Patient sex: M
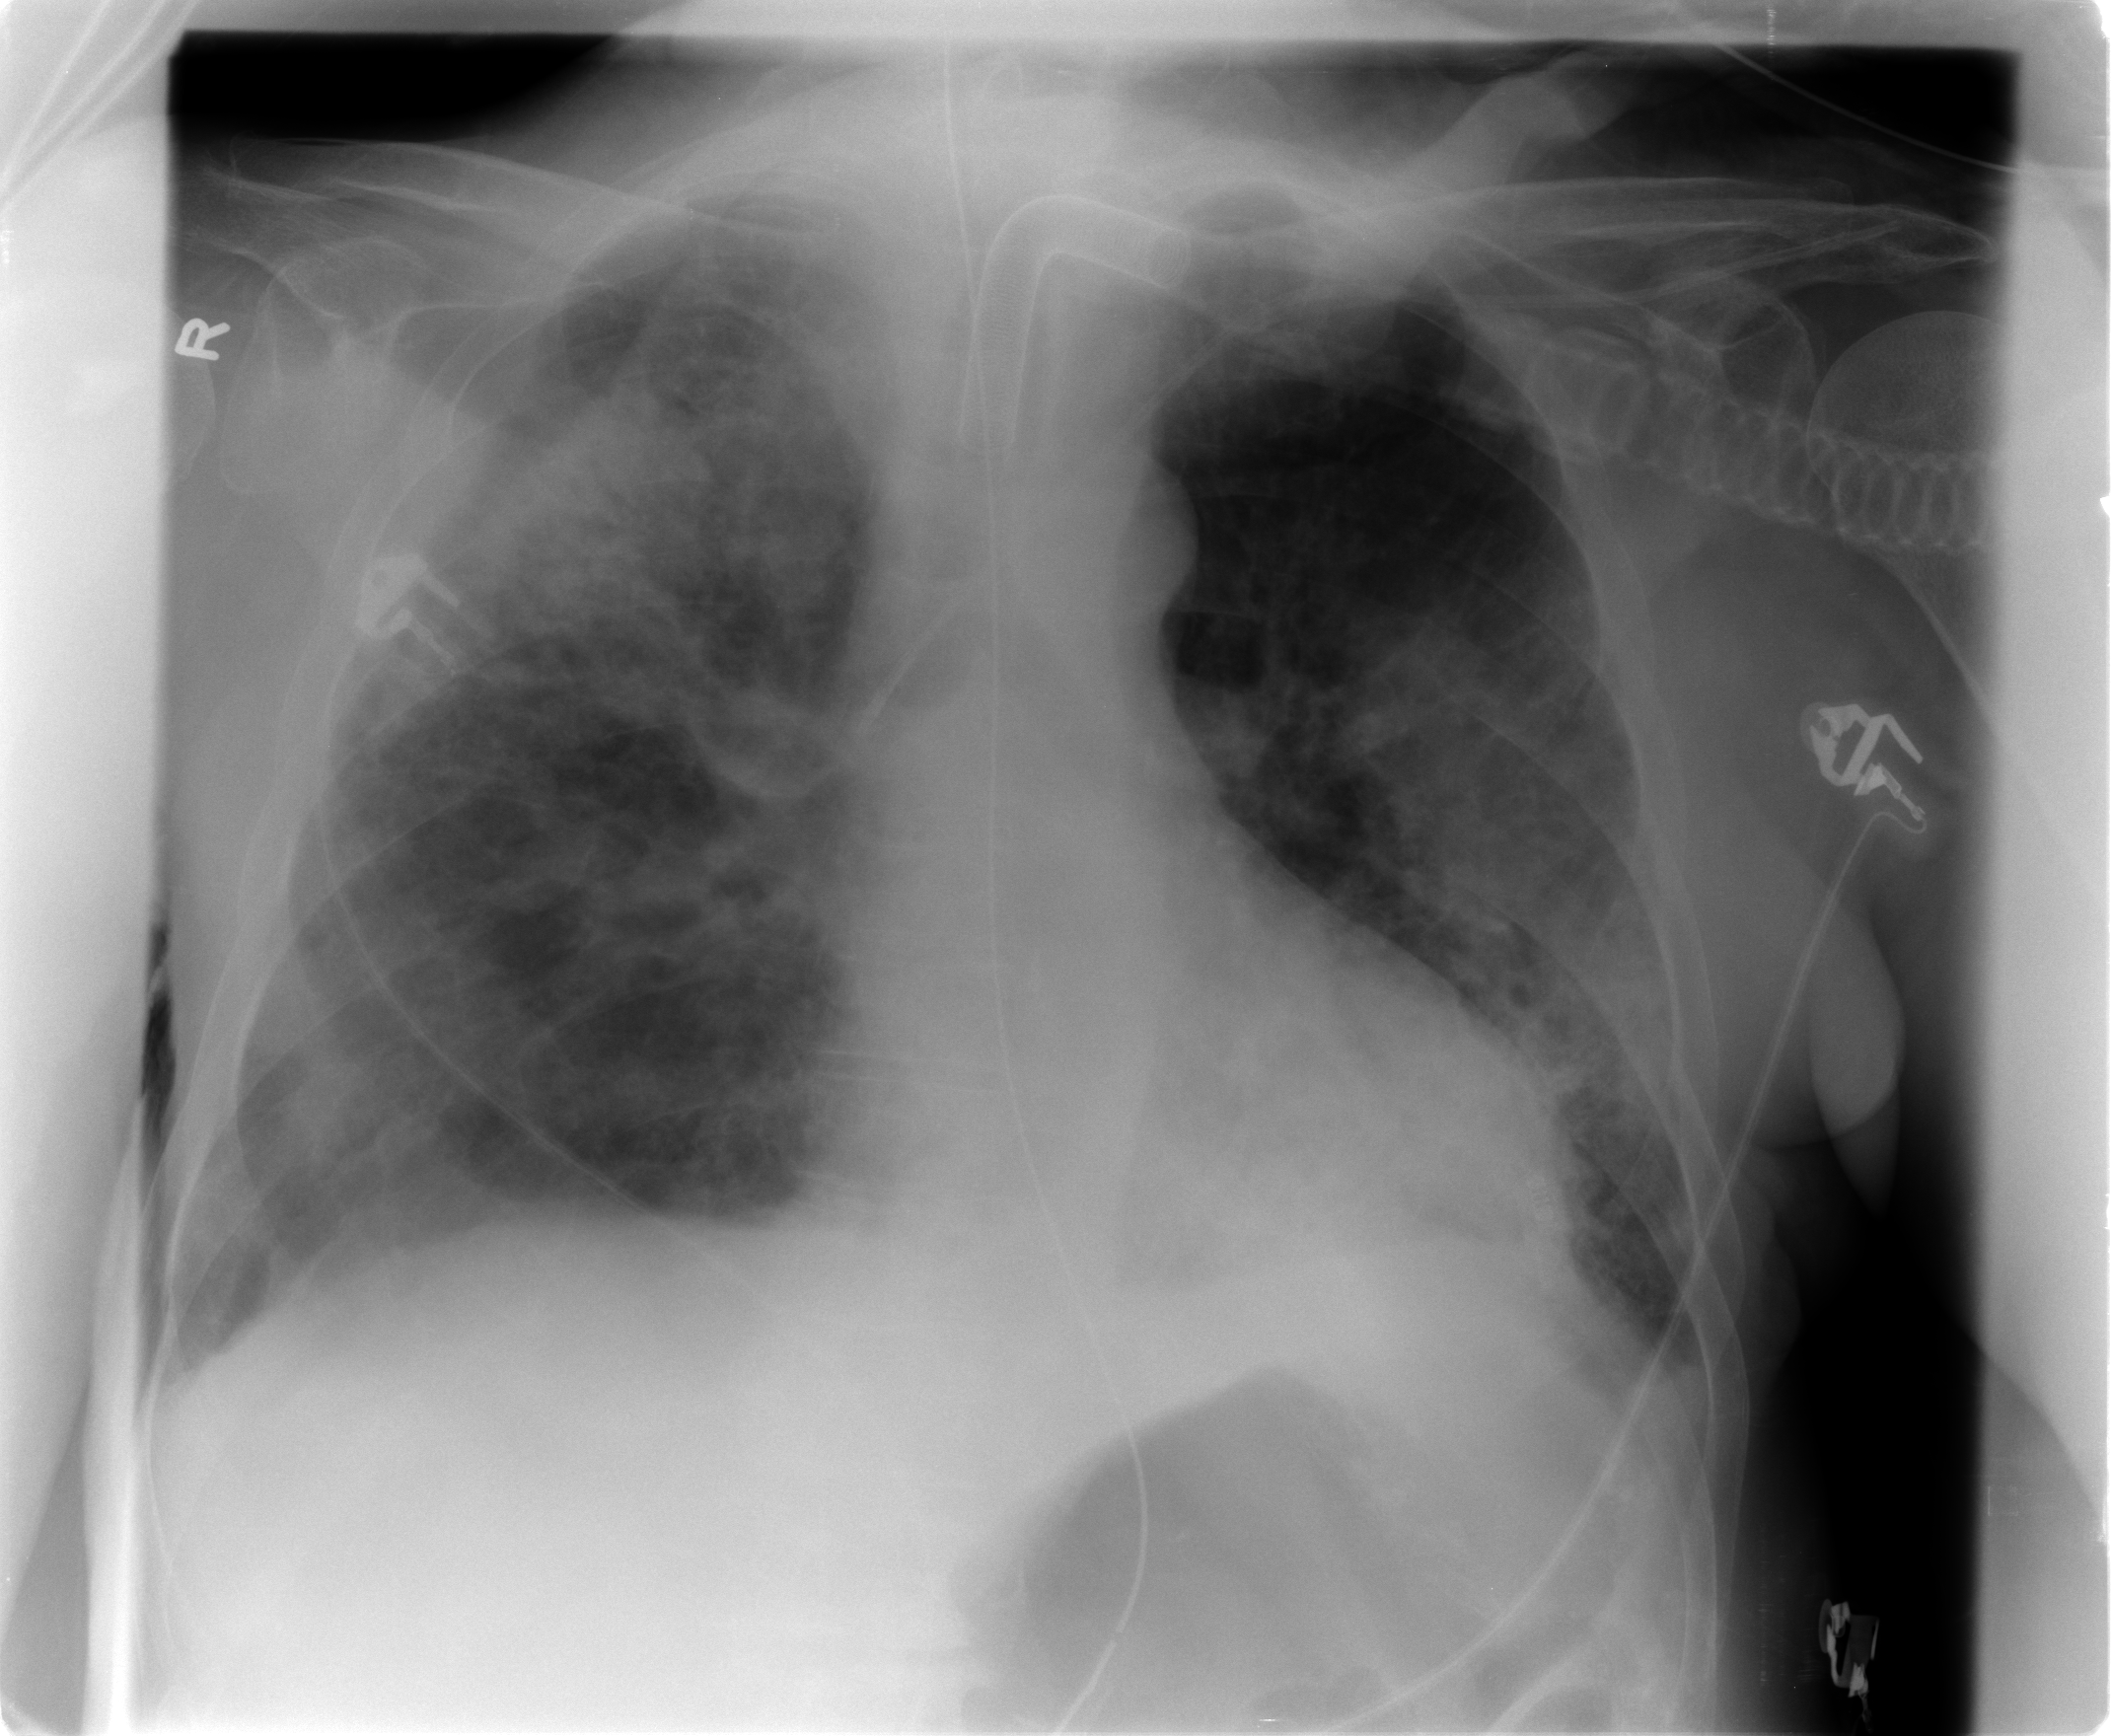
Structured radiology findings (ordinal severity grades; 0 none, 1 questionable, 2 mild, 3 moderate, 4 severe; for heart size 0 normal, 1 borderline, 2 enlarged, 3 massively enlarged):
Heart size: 0
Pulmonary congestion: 2
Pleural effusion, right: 1
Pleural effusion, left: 1
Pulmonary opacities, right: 3
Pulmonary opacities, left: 3
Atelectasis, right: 3
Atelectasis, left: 2